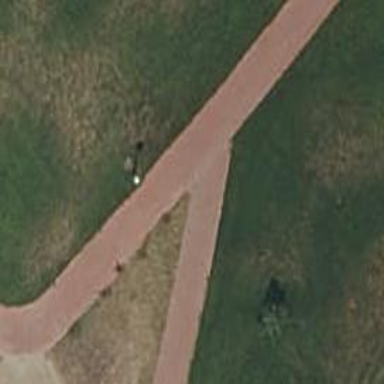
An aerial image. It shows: Concrete footway.